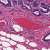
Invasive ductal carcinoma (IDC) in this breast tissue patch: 0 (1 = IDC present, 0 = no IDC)